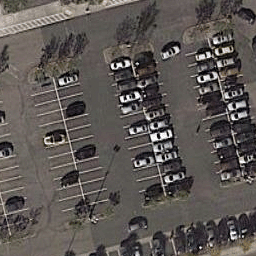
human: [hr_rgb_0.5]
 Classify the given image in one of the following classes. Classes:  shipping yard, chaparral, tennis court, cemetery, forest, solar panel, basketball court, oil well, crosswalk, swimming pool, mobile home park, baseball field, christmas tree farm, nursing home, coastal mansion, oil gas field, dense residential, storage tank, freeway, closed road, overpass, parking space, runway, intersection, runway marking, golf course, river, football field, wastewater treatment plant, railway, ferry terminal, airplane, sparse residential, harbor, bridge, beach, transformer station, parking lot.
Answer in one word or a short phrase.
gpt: parking lot